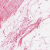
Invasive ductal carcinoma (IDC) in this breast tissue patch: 0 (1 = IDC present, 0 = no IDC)